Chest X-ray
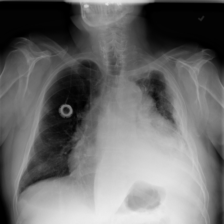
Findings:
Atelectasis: negative
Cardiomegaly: positive
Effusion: negative
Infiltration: negative
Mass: negative
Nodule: negative
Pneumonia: negative
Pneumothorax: negative
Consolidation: positive
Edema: negative
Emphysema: negative
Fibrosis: negative
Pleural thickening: negative
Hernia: negative